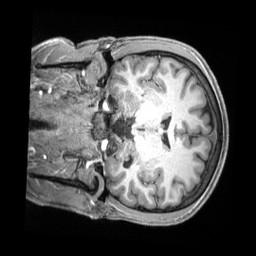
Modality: T1w
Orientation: coronal
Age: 21
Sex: male
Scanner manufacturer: siemens
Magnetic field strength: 3 T
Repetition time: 2.4 s
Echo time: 0.00226 s